Question: I am working on creating a appointment application and design is like google calender. I am able to create a layout but not able to find a way to add events in perticular cells of layout.For reference I have attached a image and rounded event that I need to add it to layout.

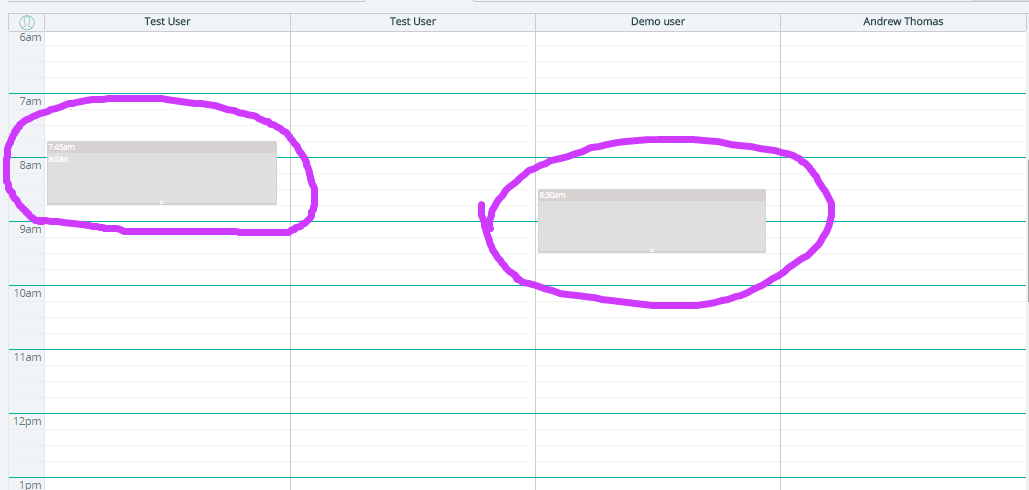
Answer: You can try to use <URL>
It is open-source library that provides calendar view with events. It allows to set many listeners on different events.